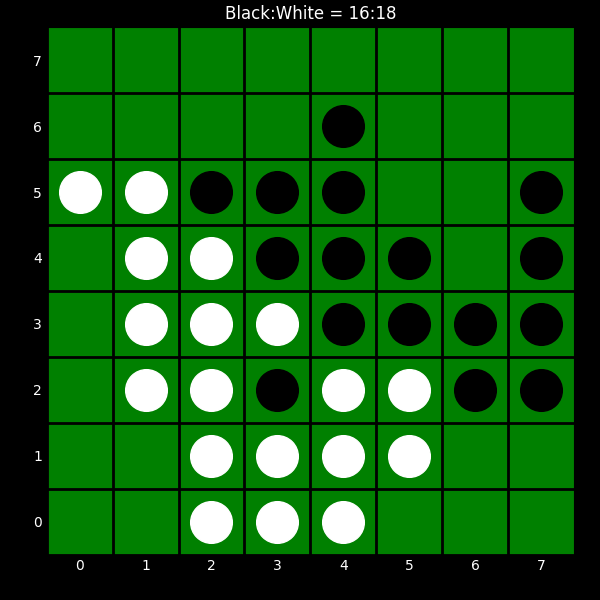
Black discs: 16
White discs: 18